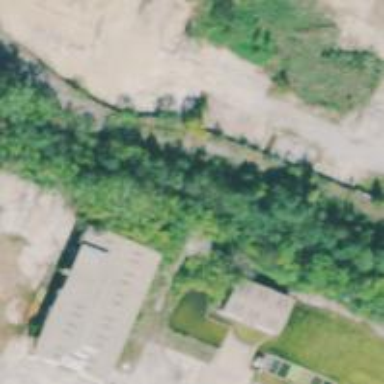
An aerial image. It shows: Abandoned railway spur.